Question:
In this picture the range is 3 plotted by library based on maximum data value. I need to change the interval. Is it possible?
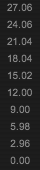
Answer: '''
style: {
estStepSize: 10
},
'''
estStepSize use to control the range of xaxis.